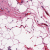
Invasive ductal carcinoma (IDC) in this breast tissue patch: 1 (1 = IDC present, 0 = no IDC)